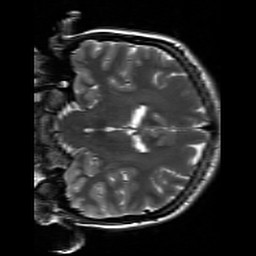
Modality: T2w
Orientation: coronal
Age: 21
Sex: female
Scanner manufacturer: siemens
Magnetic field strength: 3 T
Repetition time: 7 s
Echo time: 0.09 s